Question: I am using 'numpy.random.shuffle' to scramble an binary array (code below) but the output does not appear very random. I would expect a random assortment of dots but the resulting array appears to be a semi-regular pattern of dashes. What is going on here?
'''
img = PIL.Image.open(image_path)
array = numpy.array(img)
# threshold image etc
outim=PIL.Image.fromarray(array)
outim.show() # generates left image (below)
numpy.random.shuffle(array)
outim=PIL.Image.fromarray(array)
outim.show() # generates right image (below)
'''

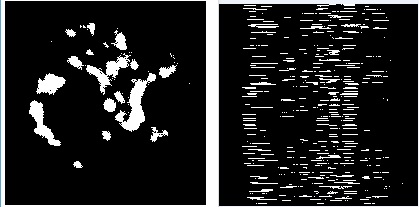
Answer: You have shuffled the rows but not the columns. <URL> reorders its input along the first dimension only.
To shuffle the entire thing, try
'''
shape = array.shape
array = array.flatten()
numpy.random.shuffle(array)
array = array.reshape(shape)
'''